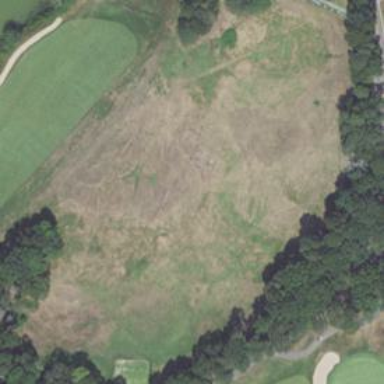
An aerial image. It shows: Driving range for golf practice.